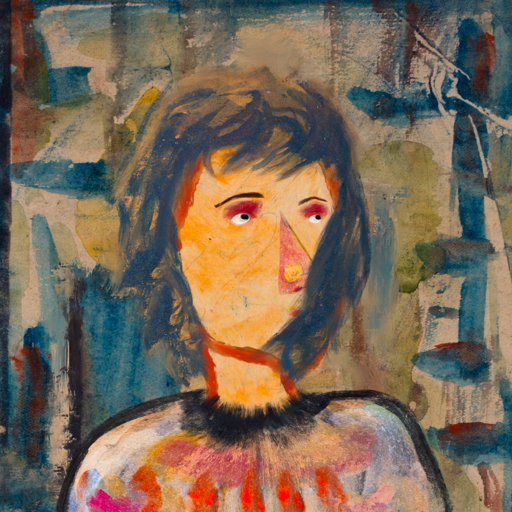
Background: Orphan, Head And Neck Side: Experience, Face Side: Irani, Bust: Childish, Hair Side: In_The_Sun, Head Accessory: Blank, Second Necklace: Blank, Necklace: Blank, Baby: Blank